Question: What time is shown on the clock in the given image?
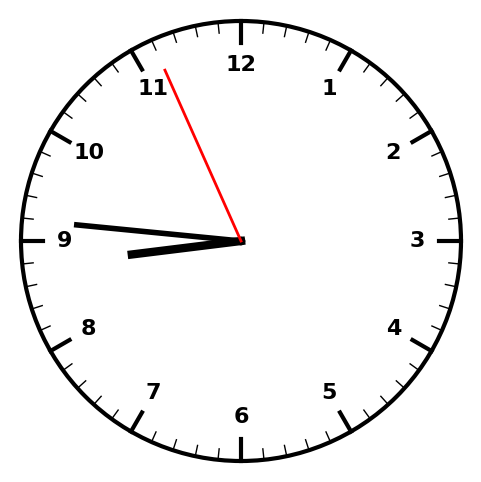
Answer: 08:45:56